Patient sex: M
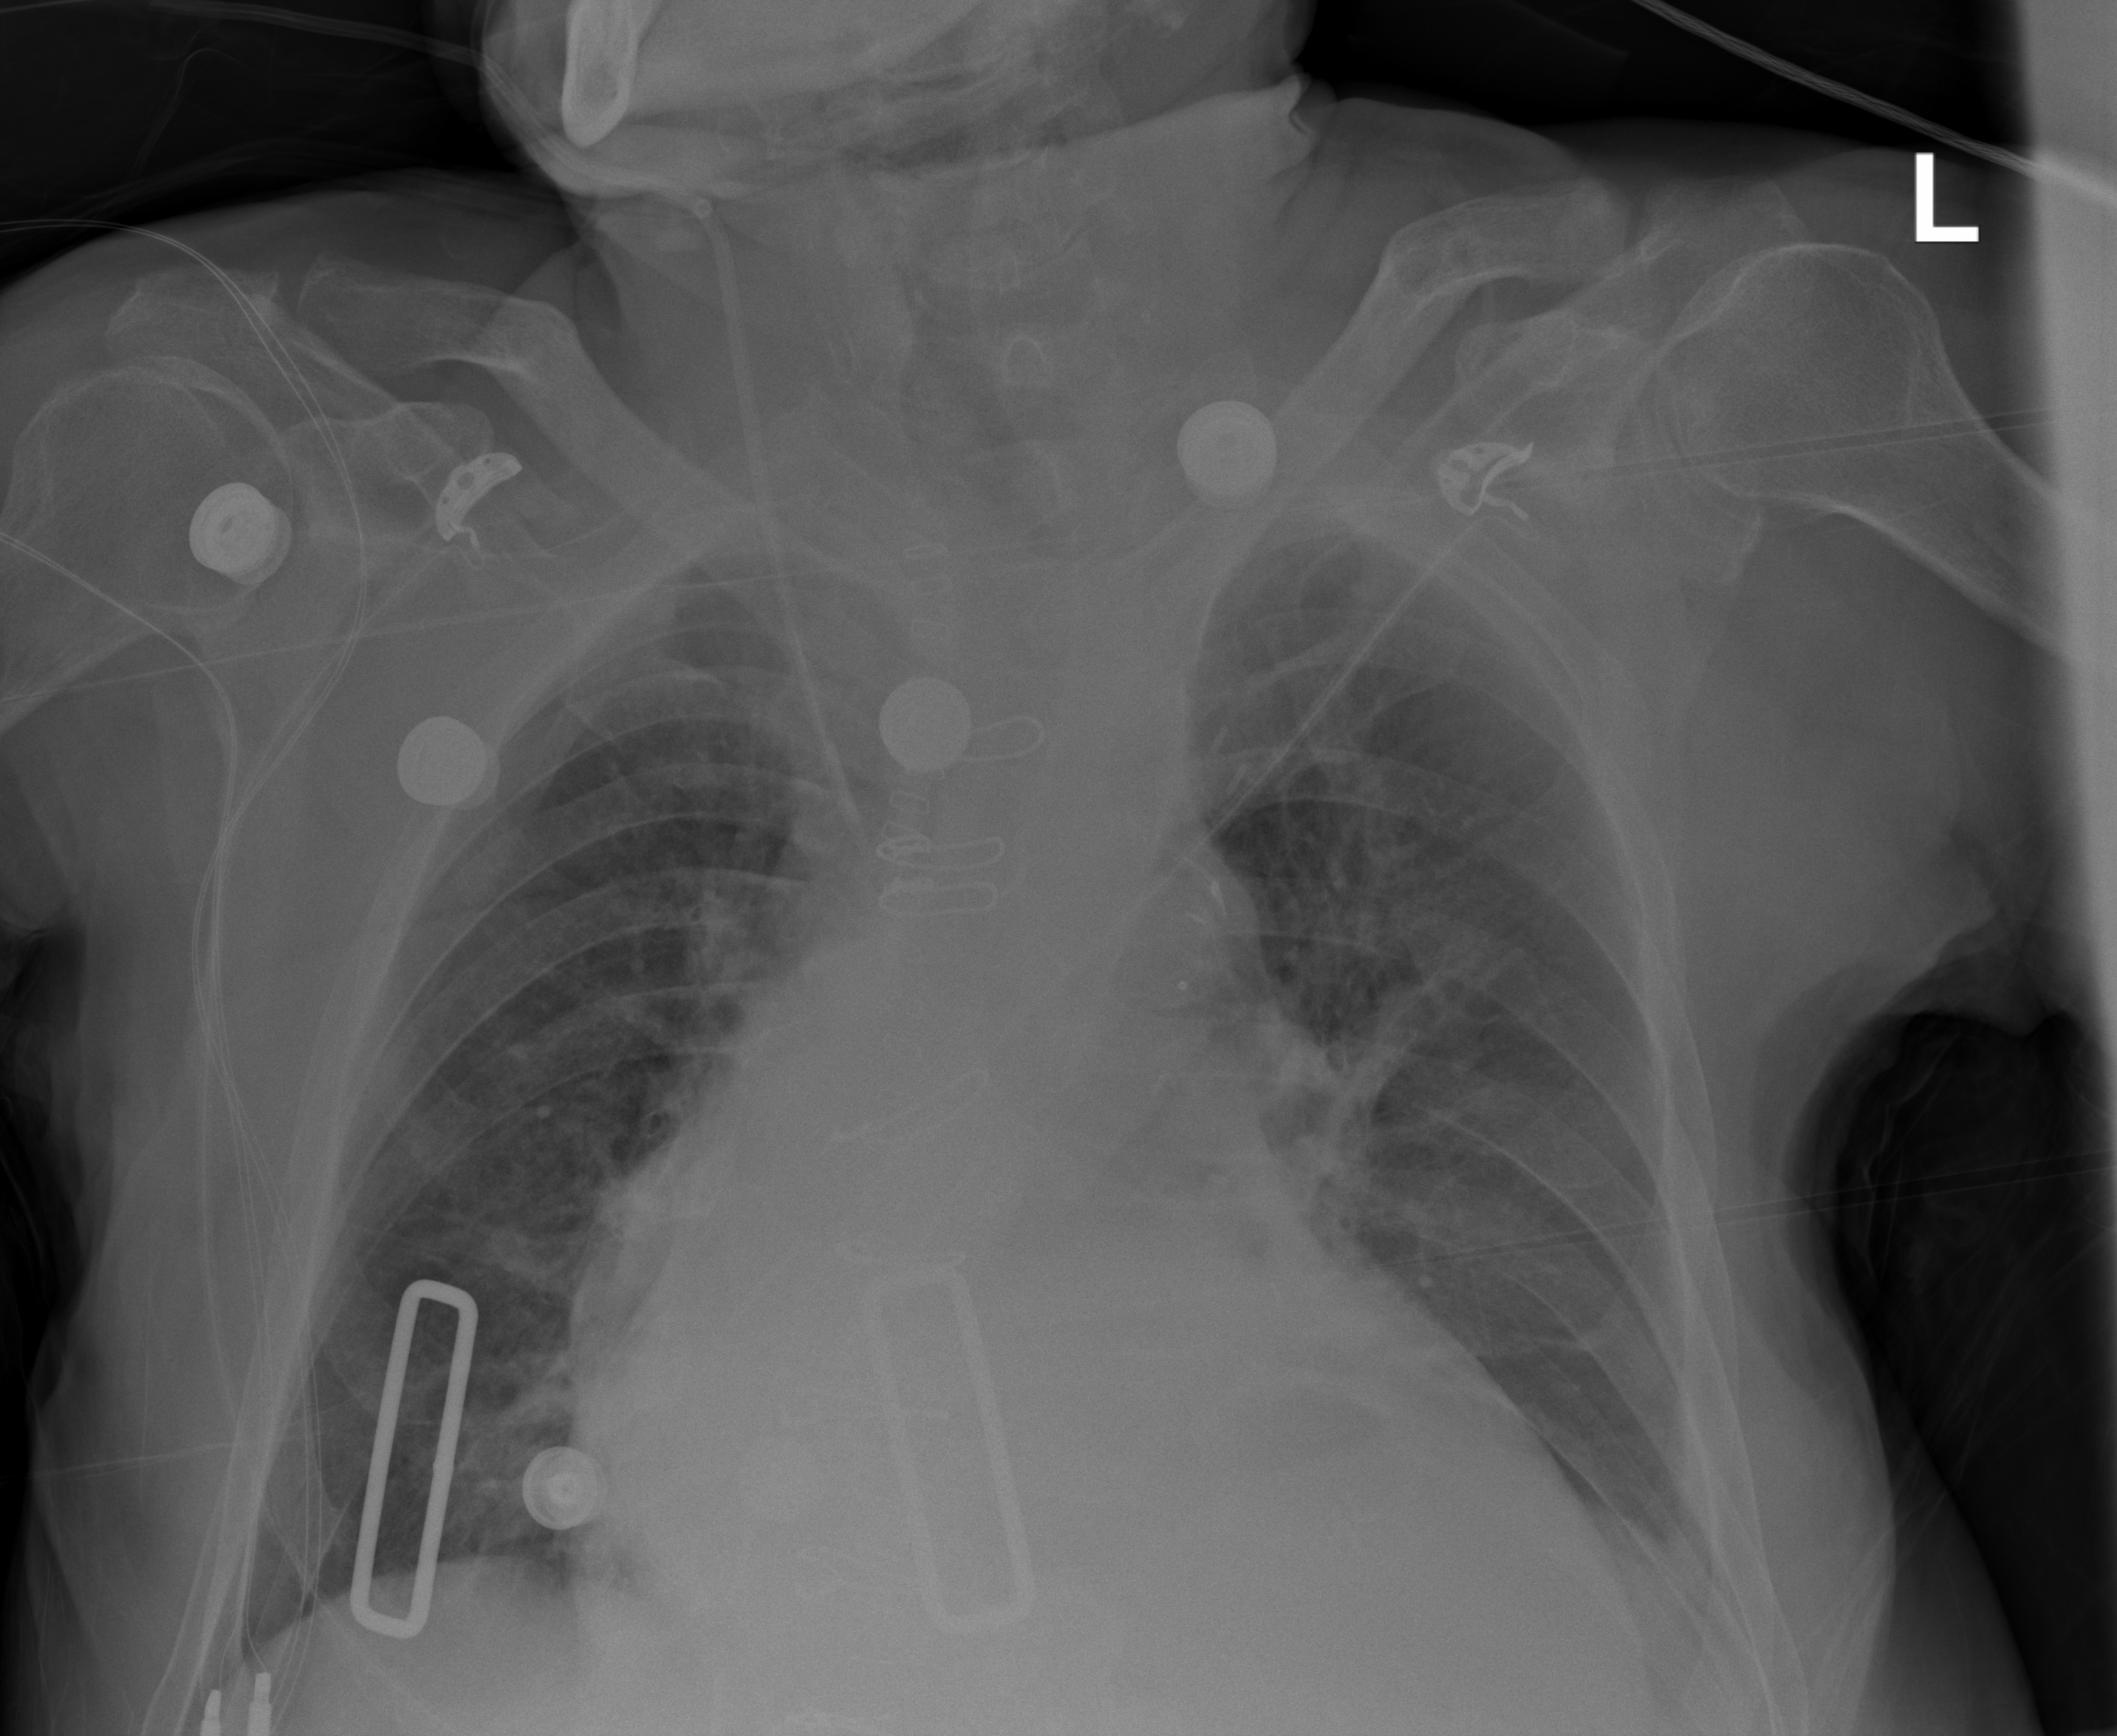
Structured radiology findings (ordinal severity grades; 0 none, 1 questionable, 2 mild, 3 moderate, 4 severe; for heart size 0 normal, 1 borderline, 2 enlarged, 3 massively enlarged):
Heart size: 2
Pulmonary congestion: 2
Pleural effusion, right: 0
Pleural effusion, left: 2
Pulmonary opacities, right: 0
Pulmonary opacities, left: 0
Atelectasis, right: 2
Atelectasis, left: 2